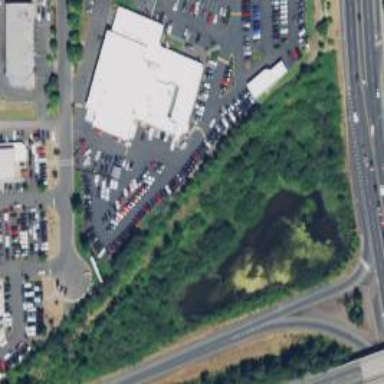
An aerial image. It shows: Retail area with car shop.